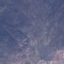
Label: HerbaceousVegetation